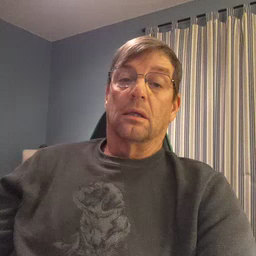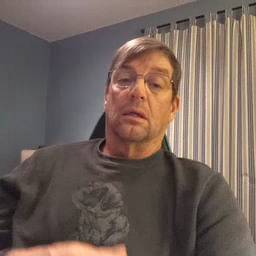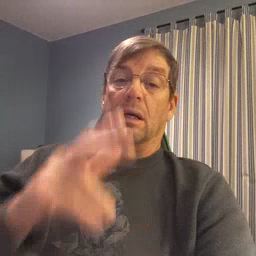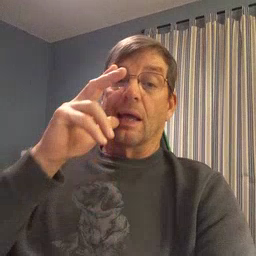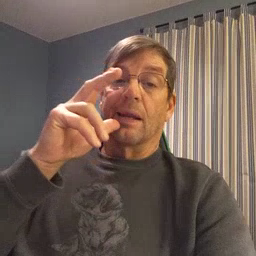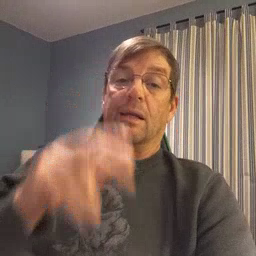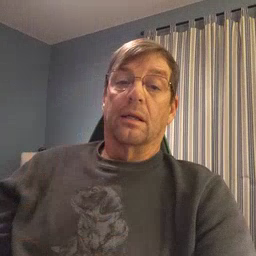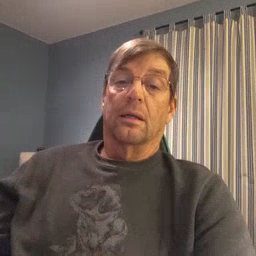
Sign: hen